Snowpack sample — Buffalo Mountain, Silverthorne, Colorado, USA (1/25/25, 10:11 AM MST)
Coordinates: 39.6222, -106.1139
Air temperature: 22 °F
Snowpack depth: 110 cm
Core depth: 10 cm
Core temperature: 46.4 °F
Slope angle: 12°, slope face: 102°
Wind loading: high
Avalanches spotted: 0
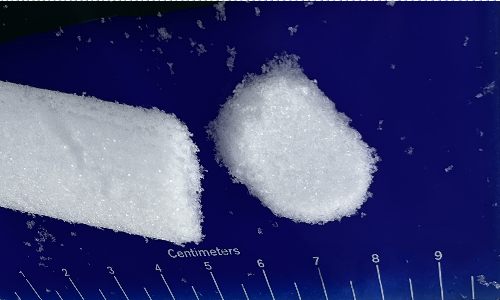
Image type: core
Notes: No avalanches nearby, collected on the outskirts of a fire break 15 meters from the treeline, on way to Buffalo and Red Mountain